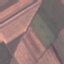
Land use / land cover: AnnualCrop